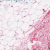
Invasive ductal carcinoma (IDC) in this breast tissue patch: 0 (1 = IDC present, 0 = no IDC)